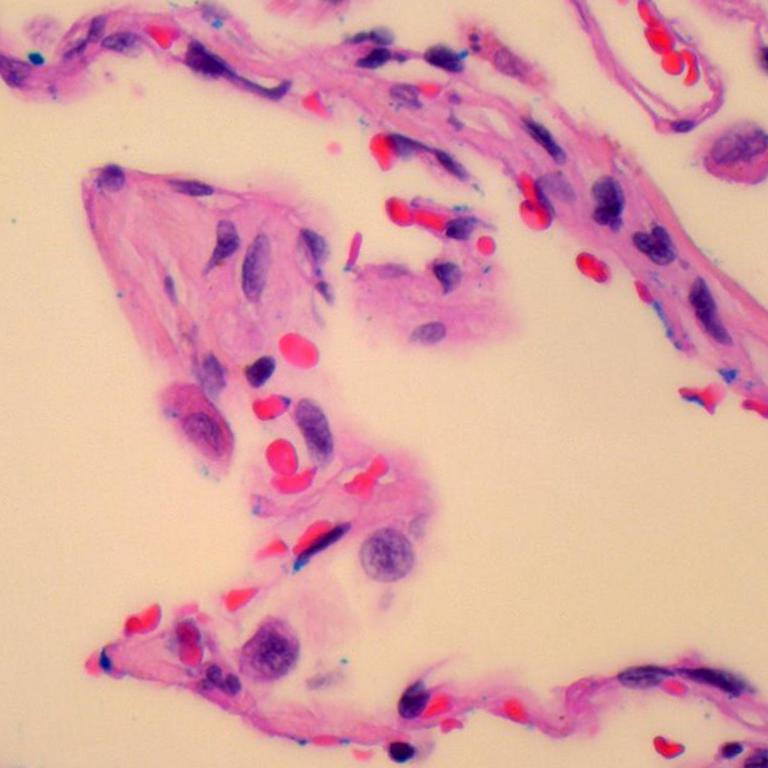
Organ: lung
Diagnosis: benign